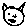
Label: cat